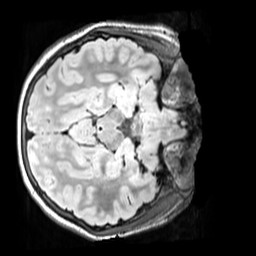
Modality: FLAIR
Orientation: axial
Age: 12
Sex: male
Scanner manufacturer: siemens
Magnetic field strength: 3 T
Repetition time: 5 s
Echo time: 0.388 s